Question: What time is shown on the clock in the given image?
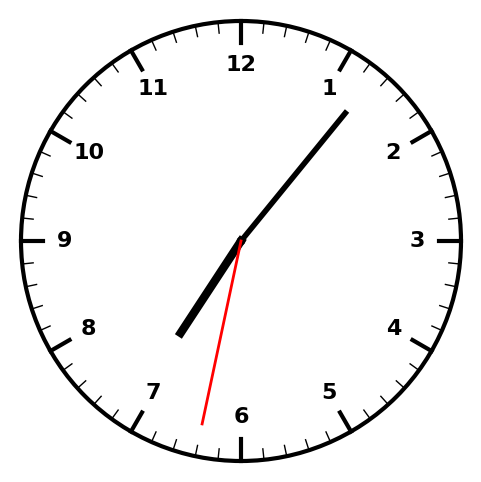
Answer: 07:06:32